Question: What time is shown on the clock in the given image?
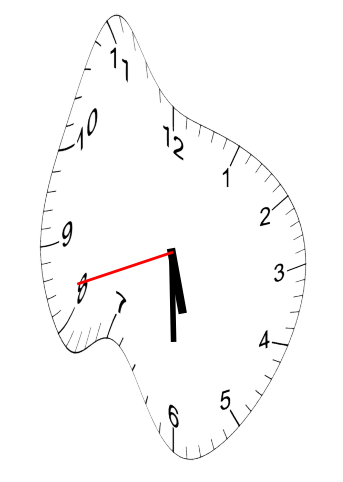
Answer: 05:29:42